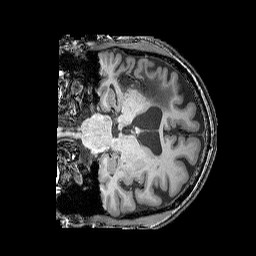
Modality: T1w
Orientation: coronal
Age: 56
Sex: male
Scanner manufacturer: siemens
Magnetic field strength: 3 T
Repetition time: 2.25 s
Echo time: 0.00411 s